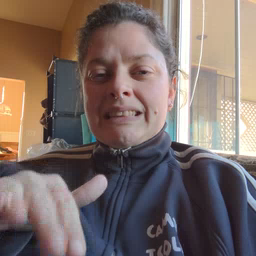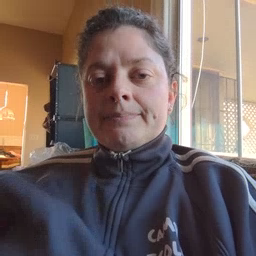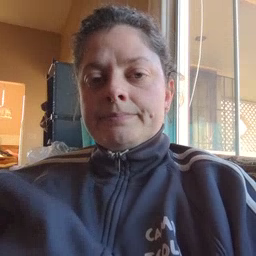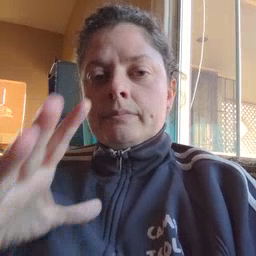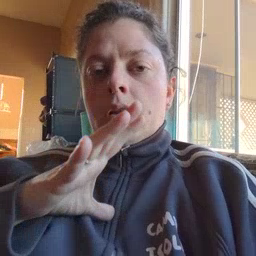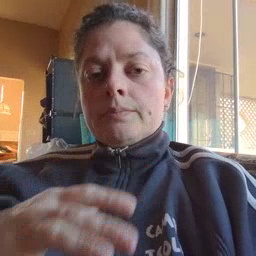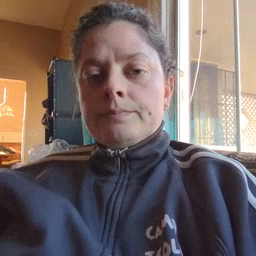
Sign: fine